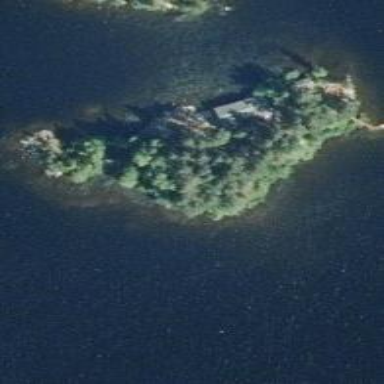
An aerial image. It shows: Islet.